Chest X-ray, PA view. Patient: 28 years old, sex F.
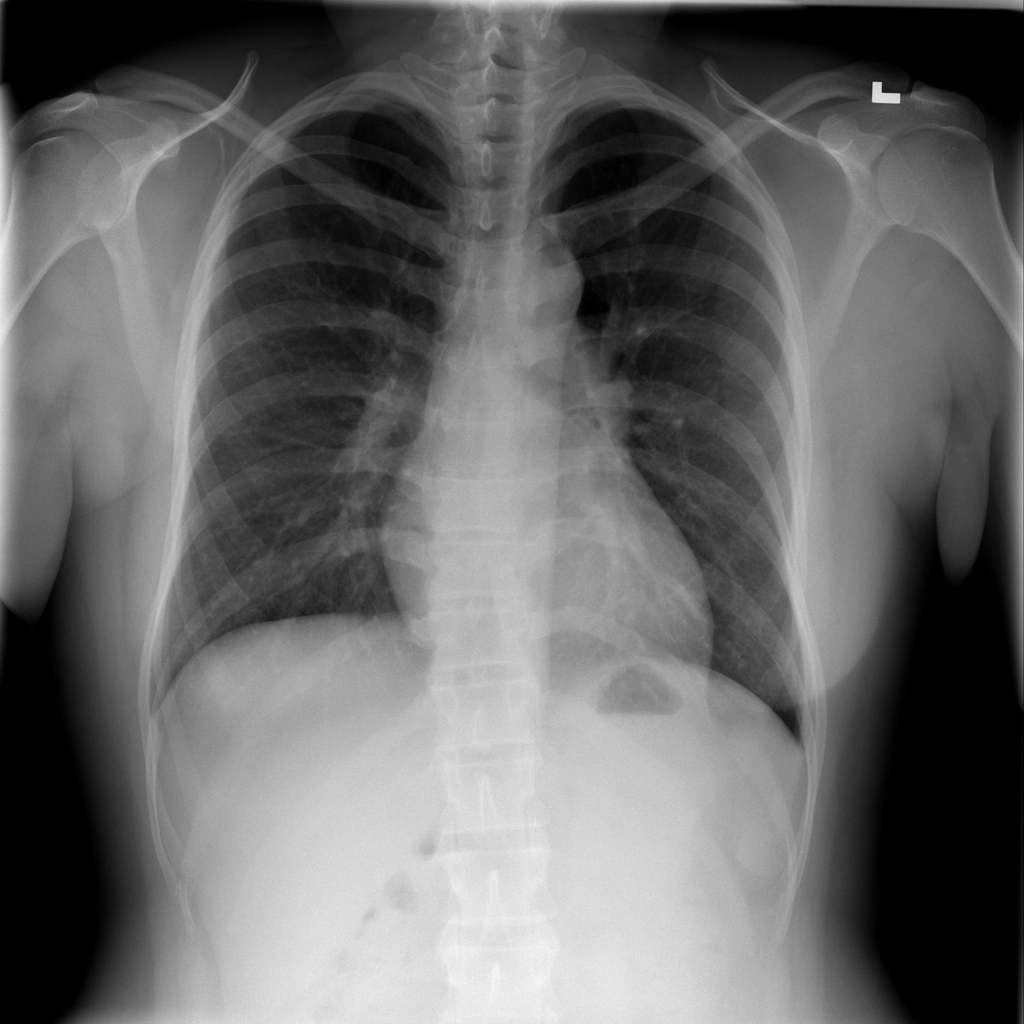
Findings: No Finding